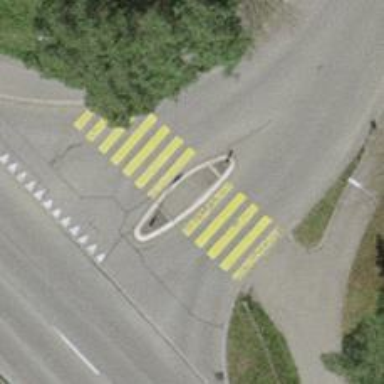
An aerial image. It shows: Marked road crossing with pedestrian island.